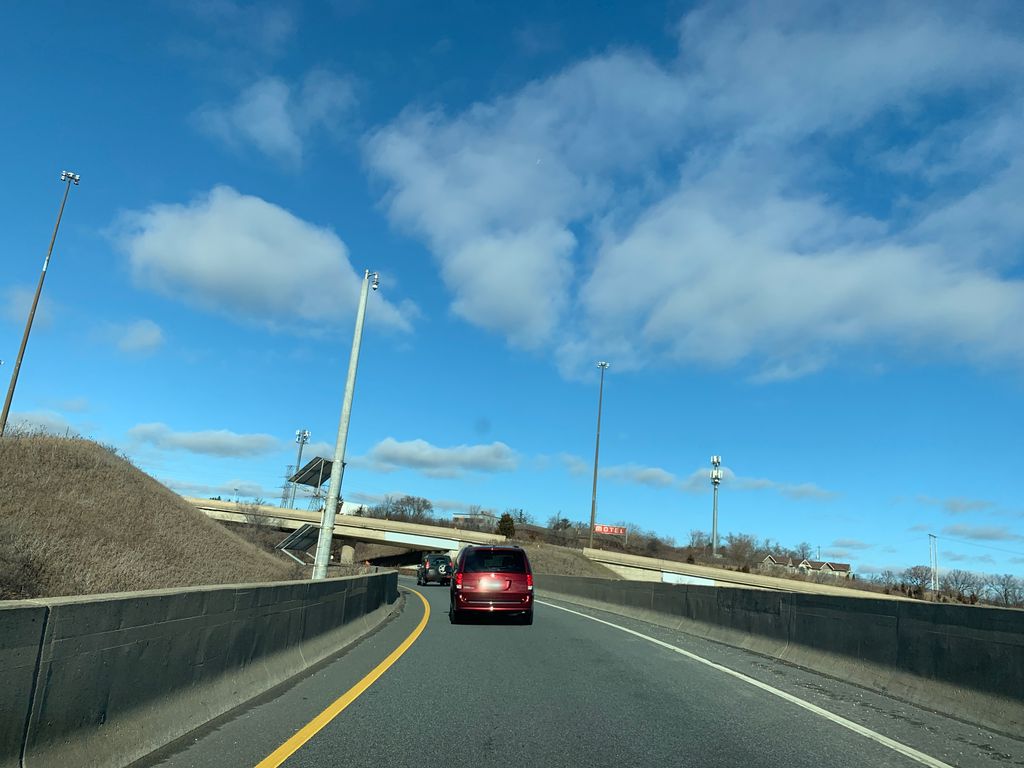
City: hamilton